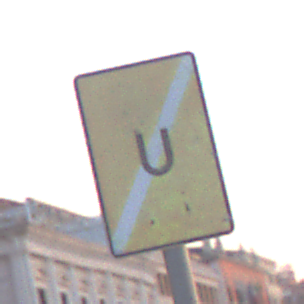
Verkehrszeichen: EndeUmleitung
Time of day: SunriseSunset
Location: Outdoor (Urban)
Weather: Clear
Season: NotSpecified
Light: Natural